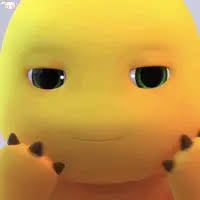
Label: nailong